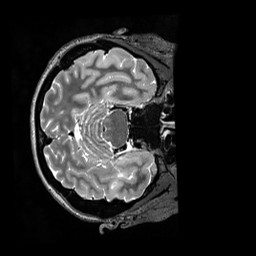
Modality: T2w
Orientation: axial
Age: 52
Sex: female
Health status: ill
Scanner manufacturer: siemens
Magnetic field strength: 3 T
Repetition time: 3.2 s
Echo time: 0.564 s